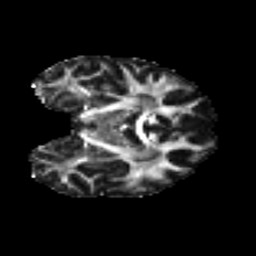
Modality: FA
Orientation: coronal
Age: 37
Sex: male
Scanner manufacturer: ge
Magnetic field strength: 3 T
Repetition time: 7.8 s
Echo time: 0.0614 s